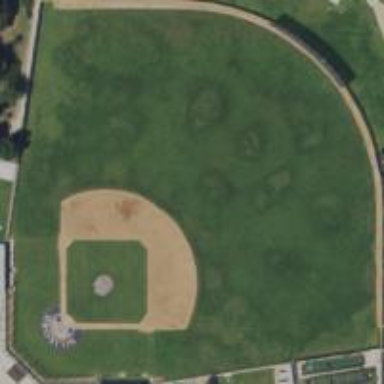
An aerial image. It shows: Baseball pitch for leisure land activities.